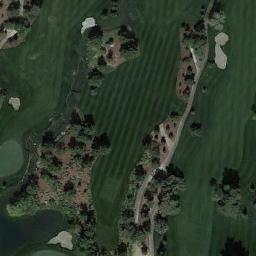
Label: golf_course